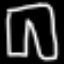
Label: pants